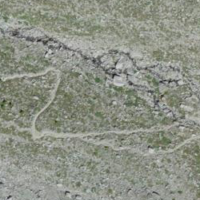
EUNIS habitat code: 48
Species observed at this site:
Salix serpillifolia
Saxifraga oppositifolia
Geum reptans